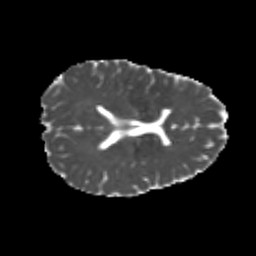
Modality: MD
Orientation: axial
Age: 22
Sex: male
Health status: healthy
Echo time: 0.074 s